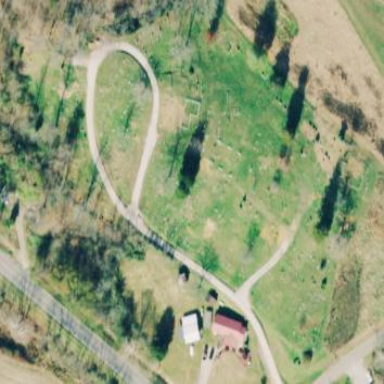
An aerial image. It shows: Graveyard used as cemetery.